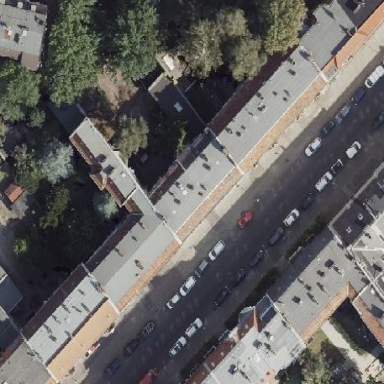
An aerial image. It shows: Apartment building with double saltbox roof shape.